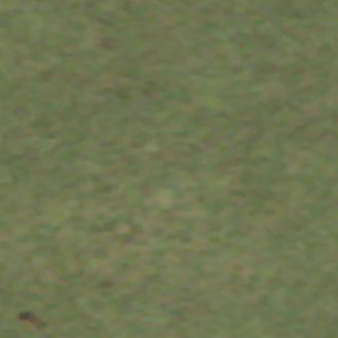
Label: other